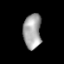
Tissue: lung
Cell type: Epithelial cells
Senescence score: 0.1806
Nuclear area (px): 610
Mean DAPI intensity: 165.039